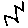
Label: zigzag